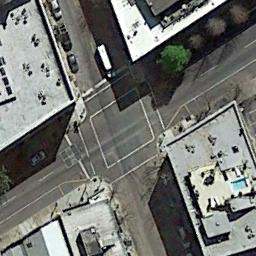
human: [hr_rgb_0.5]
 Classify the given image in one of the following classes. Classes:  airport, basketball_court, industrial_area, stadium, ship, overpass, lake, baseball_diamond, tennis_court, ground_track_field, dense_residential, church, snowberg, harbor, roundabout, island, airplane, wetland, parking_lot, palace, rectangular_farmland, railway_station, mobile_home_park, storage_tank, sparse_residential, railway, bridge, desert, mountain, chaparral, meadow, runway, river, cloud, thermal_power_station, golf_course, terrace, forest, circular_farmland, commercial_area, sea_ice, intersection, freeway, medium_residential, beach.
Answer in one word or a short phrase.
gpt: intersection